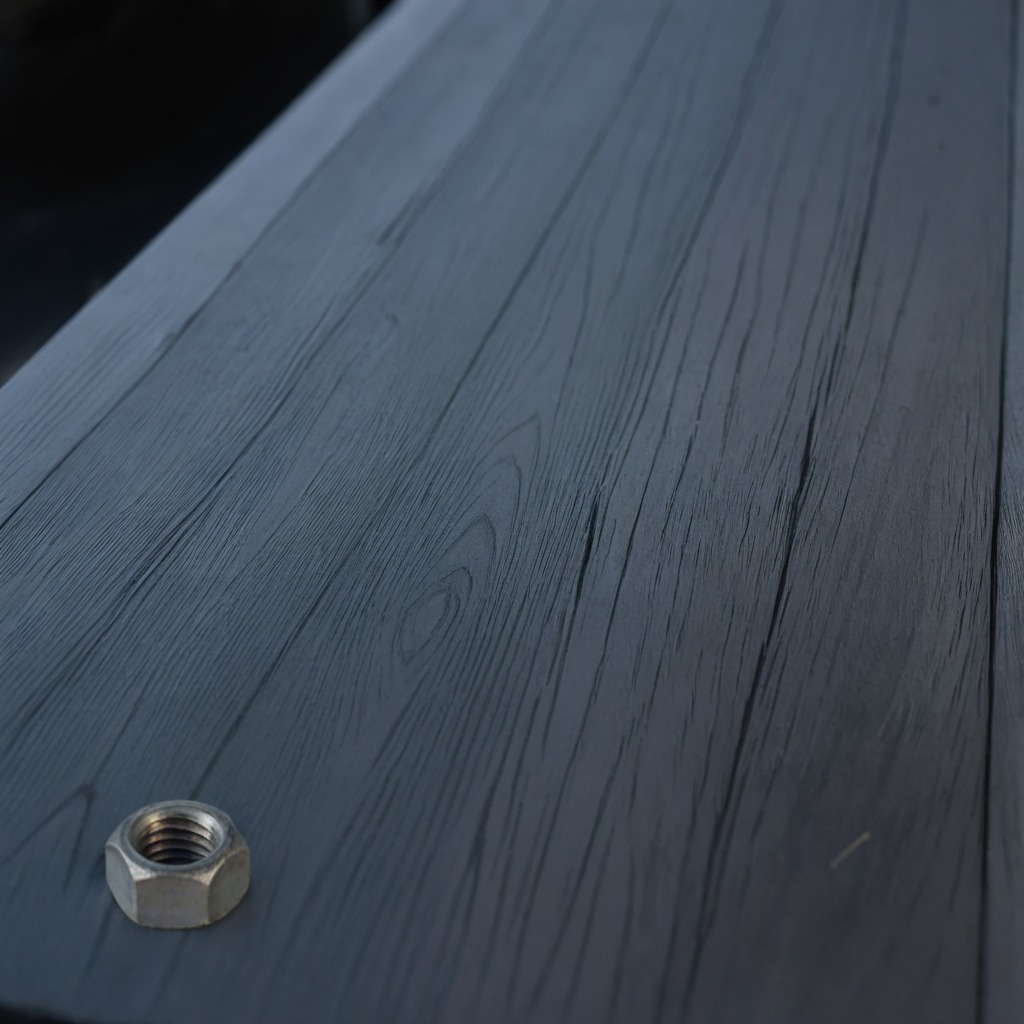
A metal nut is lying on a table with burn marks in a small garage at twilight.